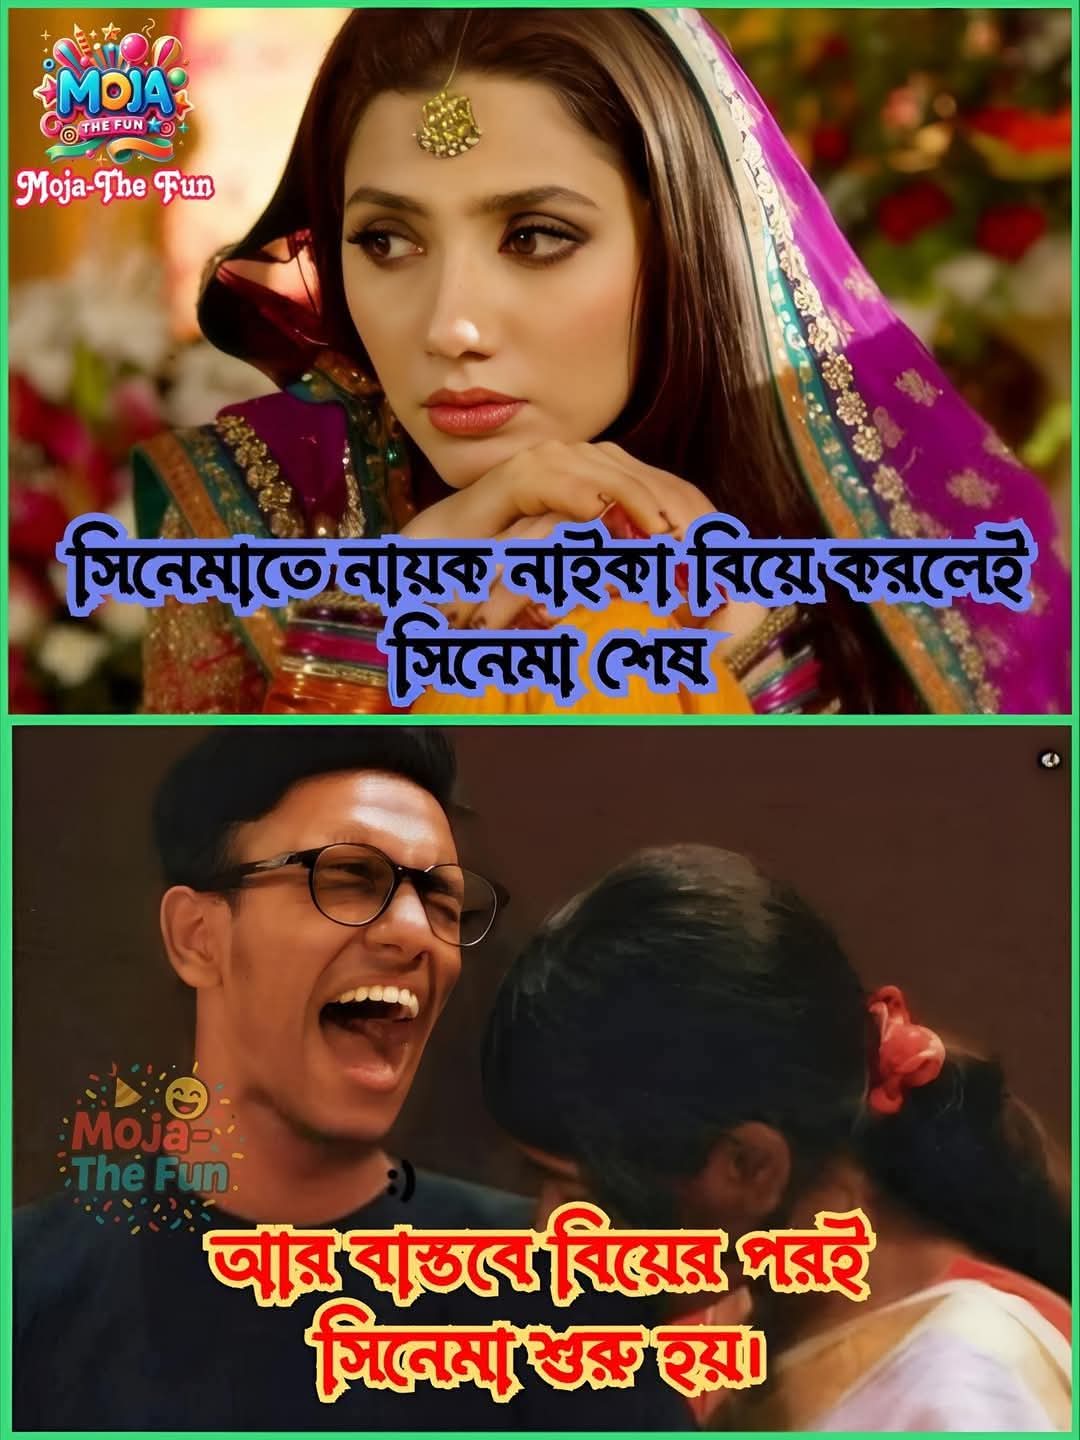
Text: সিনেমাতে নায়ক নাইকা বিয়ে করলেই সিনেমা শেষ
আর বাস্তবে বিয়ের পরই সিনেমা শুরু হয়।
Label: Non Hate